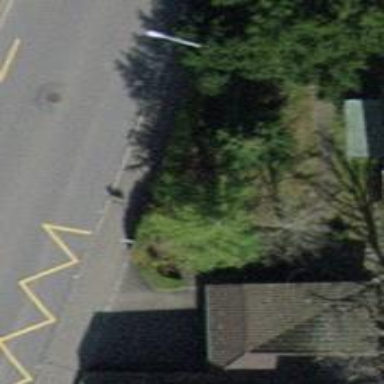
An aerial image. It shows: Brown bench.